Question: I am very new to NHibernate, and I would like to start development using this great technology.
Below is my table relation ship:
Table schemas

<URL>
'''
tblAirport
AirportID
AirportShortName
AirportFullName
AirportTel
tblGroup
GroupID
GroupName
tblAirportGroup
AirportID
GroupID
'''
I have defined the hbm.xml schemas as below:
'''
<?xml version="1.0" encoding="utf-8" ?>
<hibernate-mapping xmlns="urn:nhibernate-mapping-2.2">
<class name="TelDir.Core.Domain.Airport, TelDir.Core" table="tblAirport" lazy="false">
<id name="ID" column="AirportID" unsaved-value="0">
<generator class="identity" />
</id>
<property name="AirportShortName" column="AirportShortName" />
<property name="AirportFullName" column="AirportFullName" />
<set name="Groups" cascade="none" table="tblAirportGroup" lazy="false" access="readonly">
<key column="AirportId"/>
<many-to-many class="TelDir.Core.Domain.Group, TelDir.Core" column="GroupId"/>
</set>
</class>
</hibernate-mapping>
<?xml version="1.0" encoding="utf-8" ?>
<hibernate-mapping xmlns="urn:nhibernate-mapping-2.2">
<class name="TelDir.Core.Domain.Group, TelDir.Core" table="tblGroup" lazy="false">
<id name="ID" column="GroupID" unsaved-value="0">
<generator class="identity" />
</id>
<property name="GroupName" column="GroupName" />
<bag name="Airports" cascade="none" table="tblAirportGroup" lazy="false" >
<key column="GroupID"/>
<many-to-many class="TelDir.Core.Domain.Airport, TelDir.Core" column="AirportId"/>
</bag>
</class>
</hibernate-mapping>
'''
I have tried using this syntax
'''
ISession session = NHibernateSessionManager.Instance.GetSession();
ISet<Group> rValue = session.CreateCriteria(typeof(Airport))
.CreateCriteria("Groups")
.Add(Expression.Eq("ID", ap.ID))
.List() as ISet<Group>;
'''
but it give me no result.
Could you please guide me on that?
Best regards,
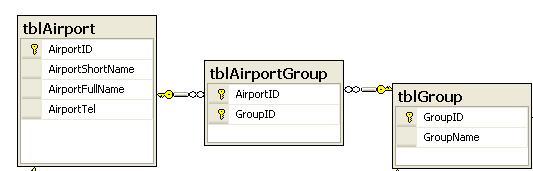
Answer: This is how you can get Groups that contain Airport with id 33 for example:
'''
var groups = session.CreateCriteria<Group>()
.CreateCriteria("Airports")
.Add(Restrictions.Eq("ID", 33))
.List<Group>();
'''